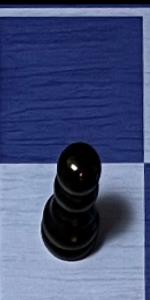
Label: Pawn_Black